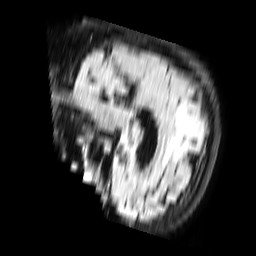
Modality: FLAIR
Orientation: sagittal
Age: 44
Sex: female
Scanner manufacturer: philips
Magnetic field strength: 1.5 T
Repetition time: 6 s
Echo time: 0.1029 s